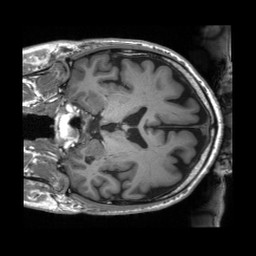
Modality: T1w
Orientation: coronal
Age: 64
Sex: male
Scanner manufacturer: siemens
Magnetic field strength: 3 T
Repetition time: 2.3 s
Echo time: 0.00201 s